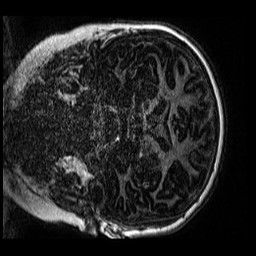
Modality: MP2RAGE
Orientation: coronal
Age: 11
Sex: male
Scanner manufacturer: siemens
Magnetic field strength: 3 T
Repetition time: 4 s
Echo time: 0.00299 s